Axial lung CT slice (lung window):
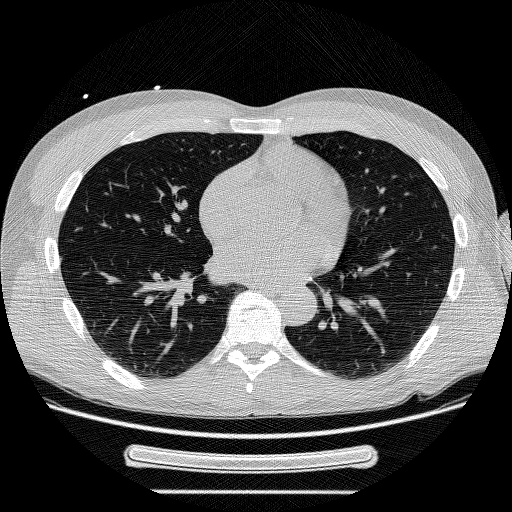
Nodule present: no